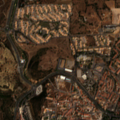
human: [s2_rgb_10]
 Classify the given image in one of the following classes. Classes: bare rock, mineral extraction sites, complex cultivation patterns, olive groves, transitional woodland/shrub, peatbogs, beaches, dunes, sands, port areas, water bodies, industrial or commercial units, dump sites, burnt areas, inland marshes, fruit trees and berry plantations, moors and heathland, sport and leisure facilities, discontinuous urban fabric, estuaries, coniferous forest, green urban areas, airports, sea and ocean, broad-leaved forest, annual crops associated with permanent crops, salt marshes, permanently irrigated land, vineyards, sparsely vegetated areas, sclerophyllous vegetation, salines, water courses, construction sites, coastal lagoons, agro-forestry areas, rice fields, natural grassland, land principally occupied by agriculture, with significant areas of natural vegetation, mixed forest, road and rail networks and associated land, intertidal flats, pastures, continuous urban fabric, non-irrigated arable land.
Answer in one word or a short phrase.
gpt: continuous urban fabric, discontinuous urban fabric, sport and leisure facilities, annual crops associated with permanent crops, land principally occupied by agriculture, with significant areas of natural vegetation